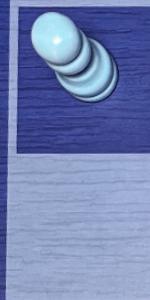
Label: Empty